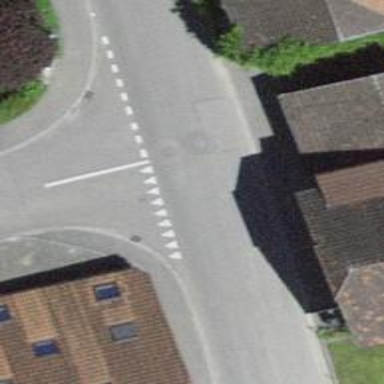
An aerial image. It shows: Road with "give way" sign.